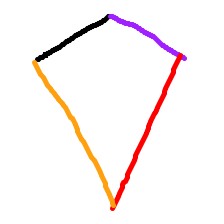
Shape: kite